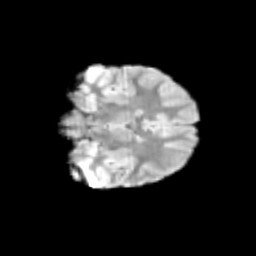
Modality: T2w
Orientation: coronal
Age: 9
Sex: female
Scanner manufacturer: siemens
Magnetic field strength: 3 T
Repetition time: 3.8 s
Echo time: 0.07 s